Question: I have a simple dataframe for the response measurements from a drug treatment at various doses:
'''
drug <- c("drug_1", "drug_1", "drug_1", "drug_1", "drug_1",
"drug_1", "drug_1", "drug_1", "drug_2", "drug_2", "drug_2",
"drug_2", "drug_2", "drug_2", "drug_2", "drug_2")
conc <- c(100.00, 33.33, 11.11, 3.70, 1.23, 0.41, 0.14,
0.05, 100.00, 33.33, 11.11, 3.70, 1.23, 0.41, 0.14, 0.05)
mean_response <- c(1156, 1833, 1744, 1256, 1244, 1088, 678, 489,
2322, 1867, 1333, 944, 567, 356, 200, 177)
std_dev <- c(117, 317, 440, 200, 134, 38, 183, 153, 719,
218, 185, 117, 166, 167, 88, 50)
df <- data.frame(drug, conc, mean_response, std_dev)
'''
I can plot these point using the following code and get the basic foundation of the visualization that I would like:
'''
p <- ggplot(data=df, aes(y=mean_response, x= conc, color = drug)) +
geom_pointrange(aes(ymax = (mean_response + std_dev), ymin = (mean_response - std_dev))) +
scale_x_log10()
p
'''

The next thing I would like to do with these data is add a sigmoidal curve to the plot, that fits the plotted points for each drug. Following that, I would like to calculate the EC50 for this curve.
I realize I may not have the entire range of the sigmoidal curve in my data, but I am hoping to get the best estimate I can with what I have. Also, the final point for drug_1 does not follow the expected trend of a sigmoidal curve, but this is actually not unexpected as the solutions that the drug is in can inhibit responses at high concentrations (each drug is in a different solution). I would like to exclude this point from the data.
I am getting stuck at the step of fitting a sigmoidal curve to my data. I have looked over some other solutions to fitting sigmoidal curves to data but none seem to work.
One post that is very close to my problem is this:
<URL>
Based on it, I tried:
'''
p + geom_smooth(method = "glm", family = binomial, se = FALSE)
'''
This gives the following error, and seems to default to plotting straight lines:
'''
'geom_smooth()' using formula 'y ~ x'
Warning message:
Ignoring unknown parameters: family
'''
I have also tried the solution from this link:
<URL>
In this case, I get the following error:
'''
Computation failed in 'stat_smooth()':
Convergence failure: singular convergence (7)
'''
and no lines are added to the plot.
I have tried looking up both of these errors but cannot seem to find a reason that makes sense with my data.
Any help would be much appreciated!
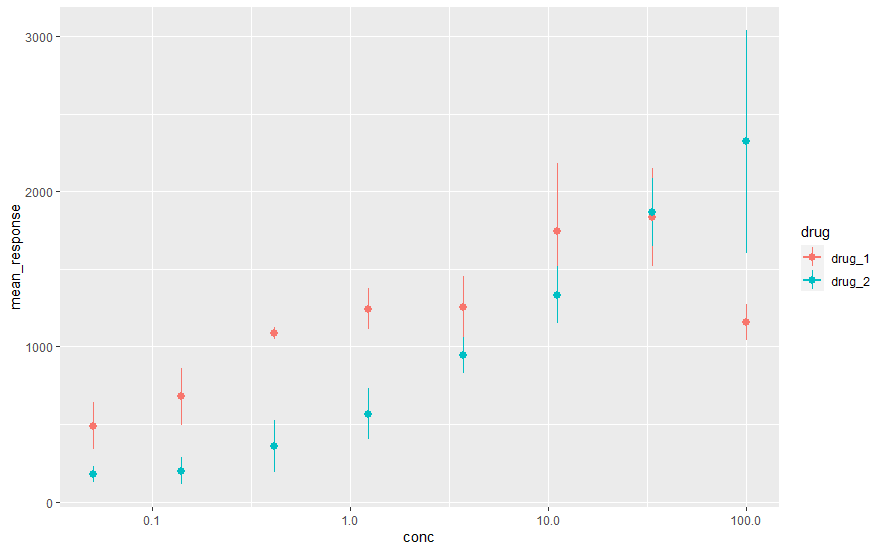
Answer: As I said in a comment, I would only use 'geom_smooth()' for a very easy problem; as soon as I run into trouble I use 'nls' instead.
My answer is very similar to @Duck's, with the following differences:
- - 'nls2'- 'SSlogis()'- 'ggplot2''geom_line()'
'''
p1 <- nls(mean_response~SSlogis(conc,Asym,xmid,scal),data=df,
subset=(drug=="drug_1" & conc<100)
## , weights=1/std_dev^2 ## error in qr.default: NA/NaN/Inf ...
)
library(nls2)
p1B <- nls2(mean_response~SSlogis(conc,Asym,xmid,scal),data=df,
subset=(drug=="drug_1" & conc<100),
weights=1/std_dev^2)
p2 <- update(p1,subset=(drug=="drug_2"))
p2B <- update(p1B,subset=(drug=="drug_2"))
pframe0 <- data.frame(conc=10^seq(log10(min(df$conc)),log10(max(df$conc)), length.out=100))
pp <- rbind(
data.frame(pframe0,mean_response=predict(p1,pframe0),
drug="drug_1",wts=FALSE),
data.frame(pframe0,mean_response=predict(p2,pframe0),
drug="drug_2",wts=FALSE),
data.frame(pframe0,mean_response=predict(p1B,pframe0),
drug="drug_1",wts=TRUE),
data.frame(pframe0,mean_response=predict(p2B,pframe0),
drug="drug_2",wts=TRUE)
)
library(ggplot2); theme_set(theme_bw())
(ggplot(df,aes(conc,mean_response,colour=drug)) +
geom_pointrange(aes(ymin=mean_response-std_dev,
ymax=mean_response+std_dev)) +
scale_x_log10() +
geom_line(data=pp,aes(linetype=wts),size=2)
)
'''
<URL>
I believe the EC50 is equivalent to the 'xmid' parameter ... note the large differences between weighted and unweighted estimates ...